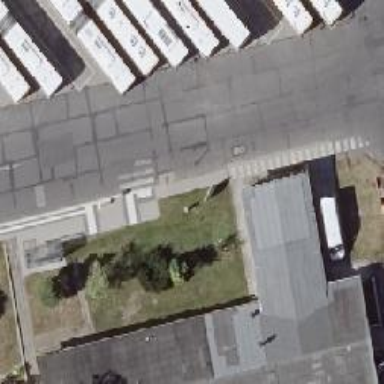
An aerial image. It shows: Platform at public transport location with shelter.